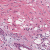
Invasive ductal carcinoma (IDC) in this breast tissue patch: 0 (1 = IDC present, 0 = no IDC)